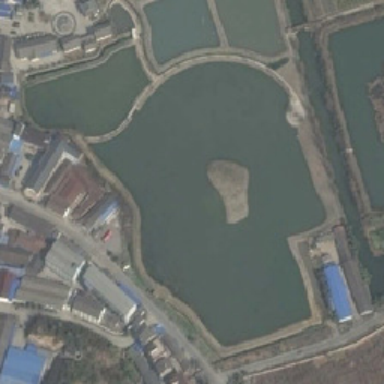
There is an irregular green space next to the pond .